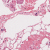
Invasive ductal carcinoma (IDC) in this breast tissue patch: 0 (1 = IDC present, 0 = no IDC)